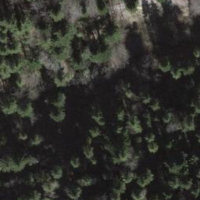
EUNIS habitat code: 44
Species observed at this site:
Mercurialis perennis